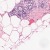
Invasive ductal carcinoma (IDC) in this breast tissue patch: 0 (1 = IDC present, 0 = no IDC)